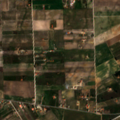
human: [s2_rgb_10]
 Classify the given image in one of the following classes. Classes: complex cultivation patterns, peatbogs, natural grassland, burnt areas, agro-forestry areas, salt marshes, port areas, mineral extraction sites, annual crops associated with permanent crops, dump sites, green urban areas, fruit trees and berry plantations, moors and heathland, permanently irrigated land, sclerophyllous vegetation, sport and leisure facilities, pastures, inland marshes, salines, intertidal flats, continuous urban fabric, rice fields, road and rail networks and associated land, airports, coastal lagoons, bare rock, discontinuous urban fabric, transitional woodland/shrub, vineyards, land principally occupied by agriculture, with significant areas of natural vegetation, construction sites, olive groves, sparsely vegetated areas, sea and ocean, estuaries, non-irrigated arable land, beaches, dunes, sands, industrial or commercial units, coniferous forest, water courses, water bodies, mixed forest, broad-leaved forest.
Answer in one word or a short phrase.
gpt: vineyards, complex cultivation patterns